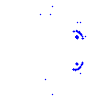
Particle: proton